Question: I've been working on a small console application (c#) for fetching a series of csv files. I have an URL and some POST data and I'm using the WebBrowser component due to javascript embedded in some of the pages. I've run into a little problem (been debugging for 2 days now) where the webbrowser control does not redirect as specified by one of the responses (302). See screen shot (request in red box, should redirect but doesn't):

Since the last request being sent is a POST with a bunch of data created by javascript and it doesn't seem to be possible to extract the post data from the webbrowser, I cannot intercept the request and just use HttpWebRequest instead. I have also tried looking at other web browser components such as GeckoFX and WebKit.net, but none seem to work.
I could really use some input here, since I'm pretty much stuck.
***Update: Added new image to point to request not redirecting correctly. Request nr. 8 (wrong scenario) is the same as request nr. 6 (right scenario)
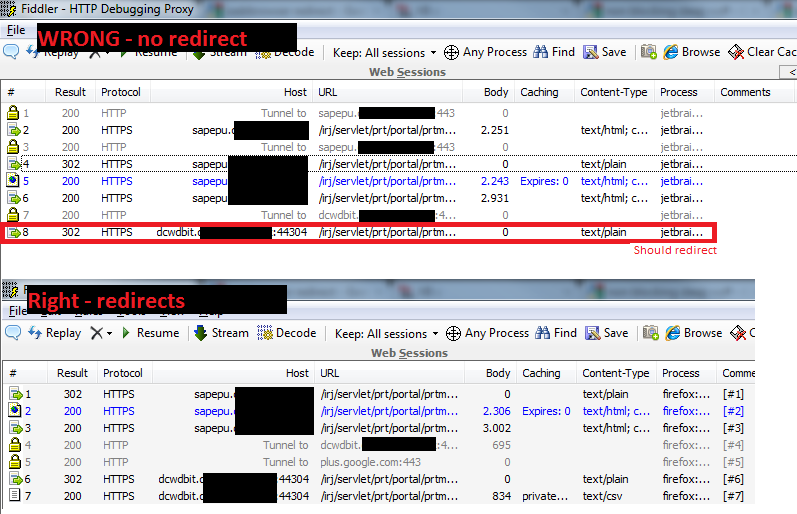
Answer: Used the HttpWebRequest object instead, since it lets you disable automatical redirecting. Works perfectly.